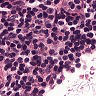
Metastatic tissue present: no